【题型】解答题　【知识点】解析几何　【难度】medium
已知椭圆 \( C: \frac{x^2}{a^2} + \frac{y^2}{b^2} = 1\ (a > b > 0) \), 圆 \( Q: x^2 + y^2 - 4x - 2y + 3 = 0 \) 的圆心 \( Q \) 在椭圆 \( C \) 上, 点 \( P(0,1) \) 到椭圆 \( C \) 的右焦点的距离为 2, 过点 \( P \) 作直线 \( l \) 交椭圆于 \( A \)、\( B \) 两点.

(1) 求椭圆 \( C \) 的方程;

(2) 若 \( S_{\triangle AQB} = t \cdot \tan \angle AQB \), 求 \( t \) 的取值范围.
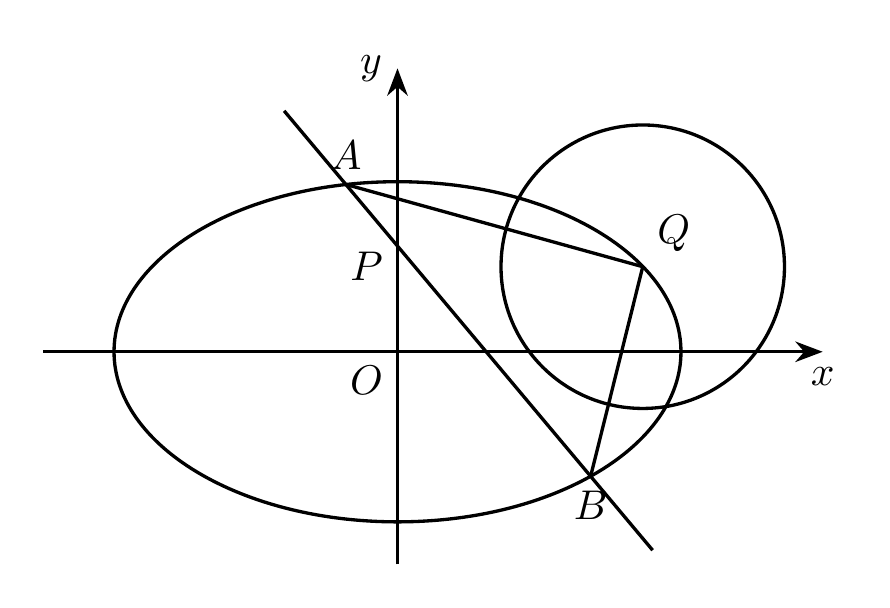
【解答】
\textbf{【答案】} (1) \( \frac{x^2}{6} + \frac{y^2}{3} = 1 \)

(2) \( [-1, 2] \)

\textbf{【解析】} (1) 圆 \( x^2 + y^2 - 4x - 2y + 3 = 0 \) 的圆心为 \( Q(2,1) \).

因为 \( Q(2,1) \) 在椭圆上, 所以 \( \frac{4}{a^2} + \frac{1}{b^2} = 1 \),

因为点 \( P(0,1) \) 到椭圆 \( C \) 的右焦点的距离为 2, 所以 \( \sqrt{1 + c^2} = 2 \), 即 \( c = \sqrt{3} \),

所以 \( a^2 - b^2 = 3 \), 从而可解得 \( a^2 = 6 \), \( b^2 = 3 \),

所以椭圆 \( C \) 的方程为 \( \frac{x^2}{6} + \frac{y^2}{3} = 1 \).

(2) 由 \( S_{\triangle AQB} = t \cdot \tan \angle AQB \), 得 \( \frac{1}{2}|QA||QB| \sin \angle AQB = t \cdot \tan \angle AQB \),

即 \( |QA||QB| \cos \angle AQB = 2t \), 可得 \( \overrightarrow{QA} \cdot \overrightarrow{QB} = 2t \),

① 当 \( l \) 垂直 \( x \) 轴时, \( \overrightarrow{QA} \cdot \overrightarrow{QB} = (-2, \sqrt{3}-1) \cdot (-2, -\sqrt{3}-1) = 2 = 2t \), 可得 \( t = 1 \);

② 当 \( l \) 不垂直 \( x \) 轴时, 设直线方程为 \( y = kx + 1 \), 联立方程
\[
\begin{cases}
\frac{x^2}{6} + \frac{y^2}{3} = 1, \\
y = kx + 1
\end{cases}
\]
得 \( (1 + 2k^2)x^2 + 4kx - 4 = 0 \),

设 \( A(x_1, y_1) \), \( B(x_2, y_2) \), 所以 \( x_1 + x_2 = -\frac{4k}{1 + 2k^2} \), \( x_1x_2 = \frac{-4}{1 + 2k^2} \),

由 \( \overrightarrow{QA} \cdot \overrightarrow{QB} = 2t \) 可得 \( (x_1 - 2)(x_2 - 2) + k^2x_1x_2 = 2t \),

所以 \( (k^2 + 1)x_1x_2 - 2(x_1 + x_2) + 4 = 2t \), 即 \( (k^2 + 1) \cdot \frac{-4}{1 + 2k^2} + \frac{8k}{1 + 2k^2} + 4 = 2t \),

所以 \( \frac{2k^2 + 4k}{1 + 2k^2} = t \),

整理得: \( 2k^2 + 4k = t + 2k^2 \cdot t \Rightarrow (2t - 2)k^2 - 4k + t = 0 \), 关于 \( k \) 的方程有解,

当 \( t = 1 \) 时, \( k = \frac{1}{4} \) 符合题意;

当 \( t \neq 1 \) 时, \( \Delta = 16 - 4(2t - 2) \cdot t \geq 0 \Rightarrow t \in [-1, 2] \) 且 \( t \neq 1 \);

综上: \( t \in [-1, 2] \).